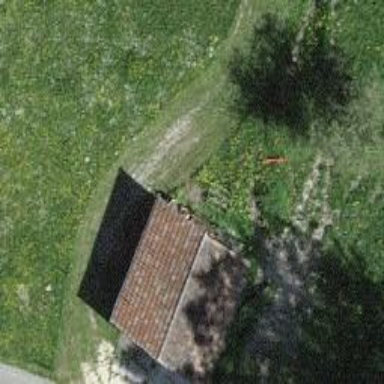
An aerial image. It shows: Garage building.